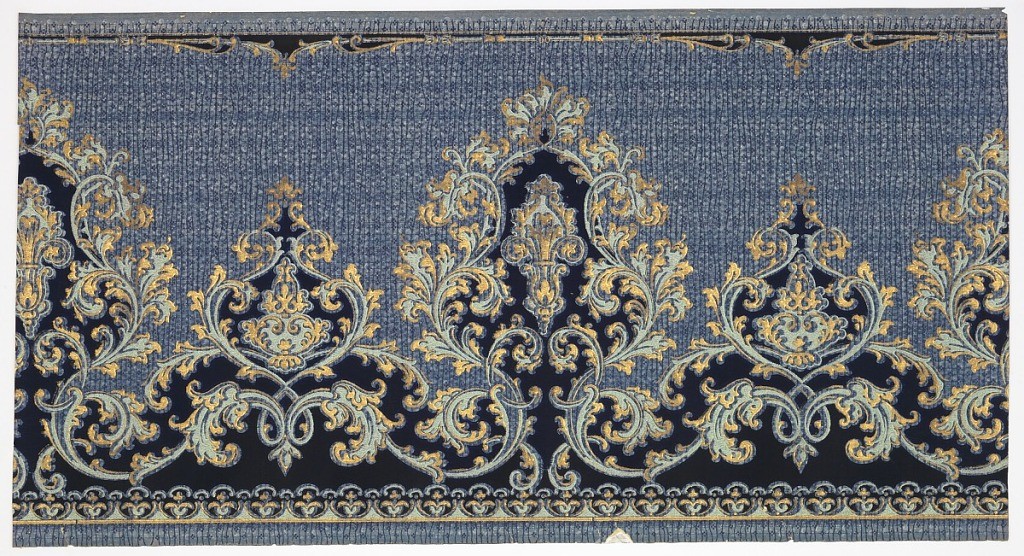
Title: Frieze
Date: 1905–1915
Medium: Machine-printed paper, liquid mica
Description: Alternating large and small foliate medallions. Top has a scroll pattern, bottom has stripes with floral scalloping. Ground is blue and the background is an irregular grid with tiny blue flowers. Printed in shades of blue, metallic blue and metallic gold.